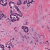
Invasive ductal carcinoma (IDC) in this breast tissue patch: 1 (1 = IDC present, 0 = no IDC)